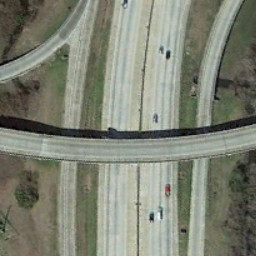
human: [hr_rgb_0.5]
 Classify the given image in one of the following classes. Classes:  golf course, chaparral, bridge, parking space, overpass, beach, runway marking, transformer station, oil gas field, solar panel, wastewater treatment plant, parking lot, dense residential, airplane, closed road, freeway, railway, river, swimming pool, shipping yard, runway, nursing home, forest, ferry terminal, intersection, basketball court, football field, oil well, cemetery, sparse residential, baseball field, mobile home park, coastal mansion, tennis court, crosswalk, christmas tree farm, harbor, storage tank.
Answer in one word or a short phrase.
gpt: overpass